Question: I have been searching on WEB for removing the crossbars in the legend of the below ggplot barplot. But, no success. Could you please help me to fix this. Please see below for the data "temp" and the code I am using.
Could you also let me know how can use patterns on the bars? Thank you.
'''
temp:
type var value
A k1 20
A l1 30
B k1 10
B l1 15
ggplot(temp,aes(type, value)) + geom_bar(stat="identity", aes(group=var, fill=type, facets=var),colour="blue1", position="identity") + facet_grid(.~var) + theme_bw()
'''

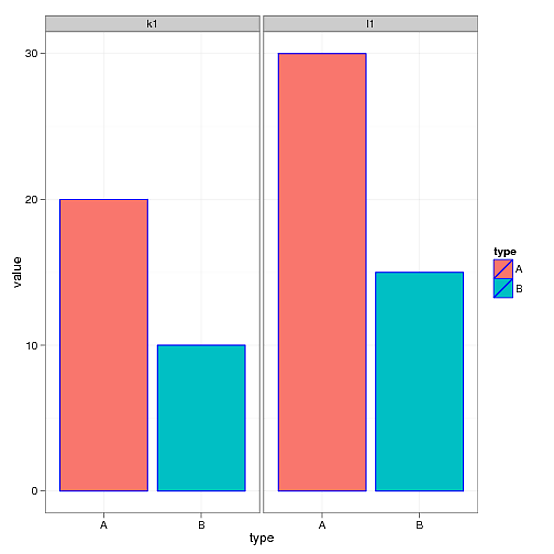
Answer: The only way I know of to do this is to do two 'geom_bar' layers, one with the blue, but no legend, and one without the blue but with a legend:
'''
ggplot(temp,aes(type, value)) +
geom_bar(stat="identity", aes(group=var, fill=type, facets=var),color = "blue1", position="identity",legend = "none") +
geom_bar(stat="identity", aes(group=var, fill=type, facets=var), position="identity") +
facet_grid(.~var) +
theme_bw()
'''

Speculating a bit, I suspect the reason this isn't easier is that the package author, as a design decision, wants the legends to match what's in the layer exactly. Most of the time, you're probably pretty happy about this behavior, but with great convenience comes the occasional awkwardness.